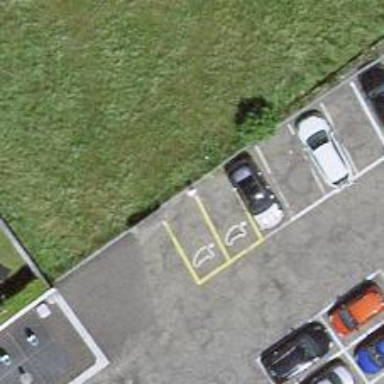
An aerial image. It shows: Charging station.